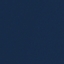
Land use / land cover: SeaLake